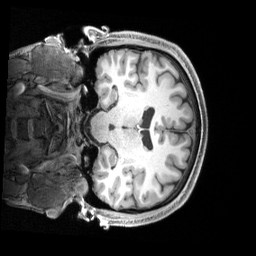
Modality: T1w
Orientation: coronal
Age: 30
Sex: male
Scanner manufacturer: siemens
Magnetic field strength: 3 T
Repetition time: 2.4 s
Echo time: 0.00219 s